Question: I am trying to generate the following "effect" from a basic shape in MATLAB:

But I don't even know how this process is called. Let's say I have an image containing the brown shape, what I want is generate the contours outside of it, that get smoother as they get bigger.
Is there either a name for this effect, a function to do this in MATLAB or an algorithm that does it from scratch?
thanks
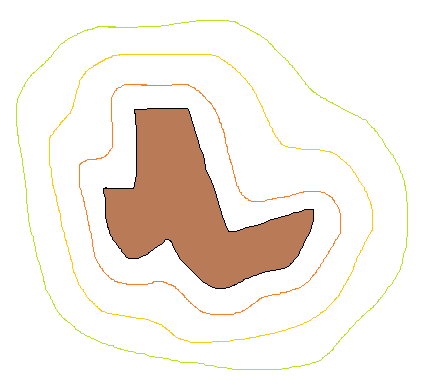
Answer: I think you are looking for <URL>.
The image you are displaying looks like the positive part of a distance function from the boundary of your shape. You can perform this easily in Matlab using the examples on the <URL>.